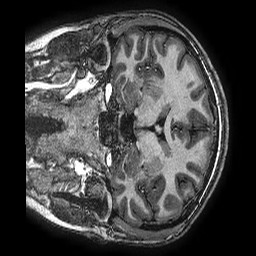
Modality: T1w
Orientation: coronal
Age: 15
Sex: female
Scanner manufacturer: ge
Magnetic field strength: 3 T
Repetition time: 0.00766 s
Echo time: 0.003476 s